Interaction volume radius: 10 \u00c5
Interaction volume height: 20 \u00c5
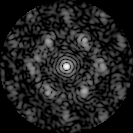
Disorder parameter: 0.6421